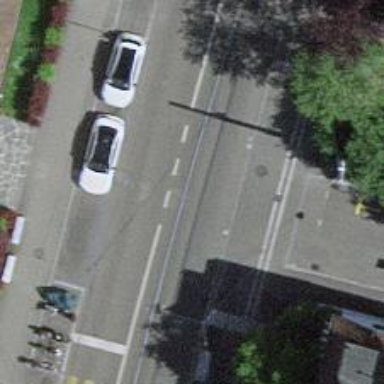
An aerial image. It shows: Tram level crossing on the railway.